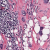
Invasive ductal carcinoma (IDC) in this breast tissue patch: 1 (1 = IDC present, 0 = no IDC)